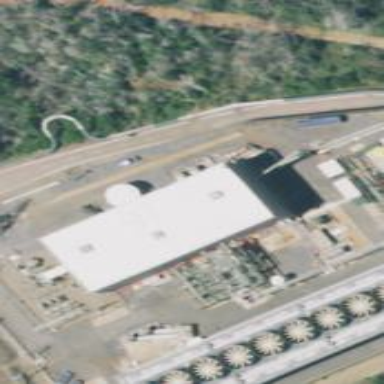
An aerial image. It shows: Generator is pictured.